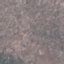
Label: HerbaceousVegetation